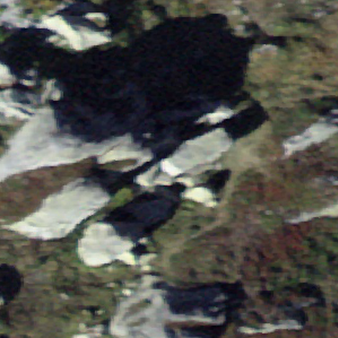
Label: bouldering_area